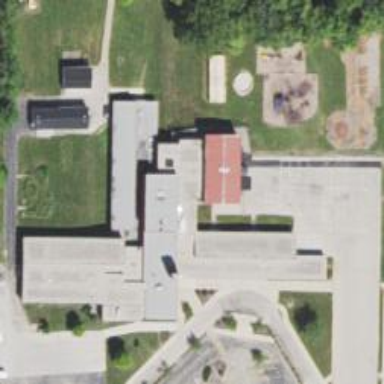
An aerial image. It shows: School.